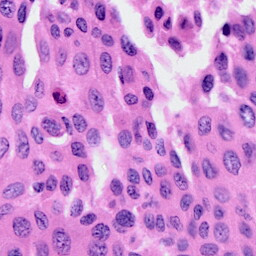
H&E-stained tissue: Cervix